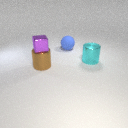
small purple metal cube above large brown metal cylinder